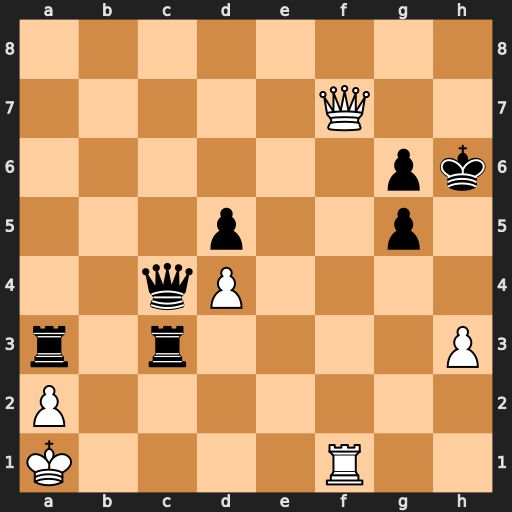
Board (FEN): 8/5Q2/6pk/3p2p1/2qP4/r1r4P/P7/K4R2
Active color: w
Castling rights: -
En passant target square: -
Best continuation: Qf8+ Kh5 Qh8#